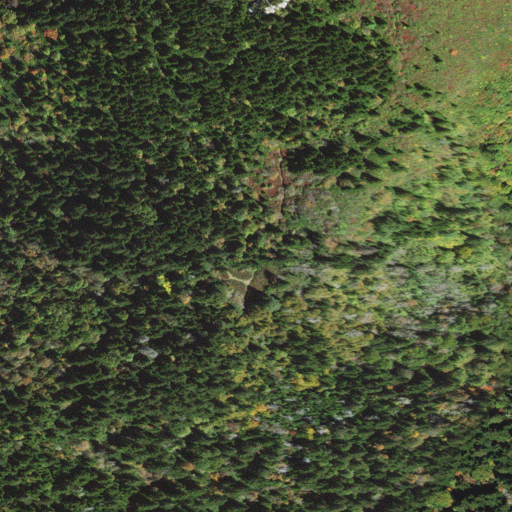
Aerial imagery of gap in North Carolina named Shining Rock Gap containing evergreen forest, mixed forest, deciduous forest, and shrub